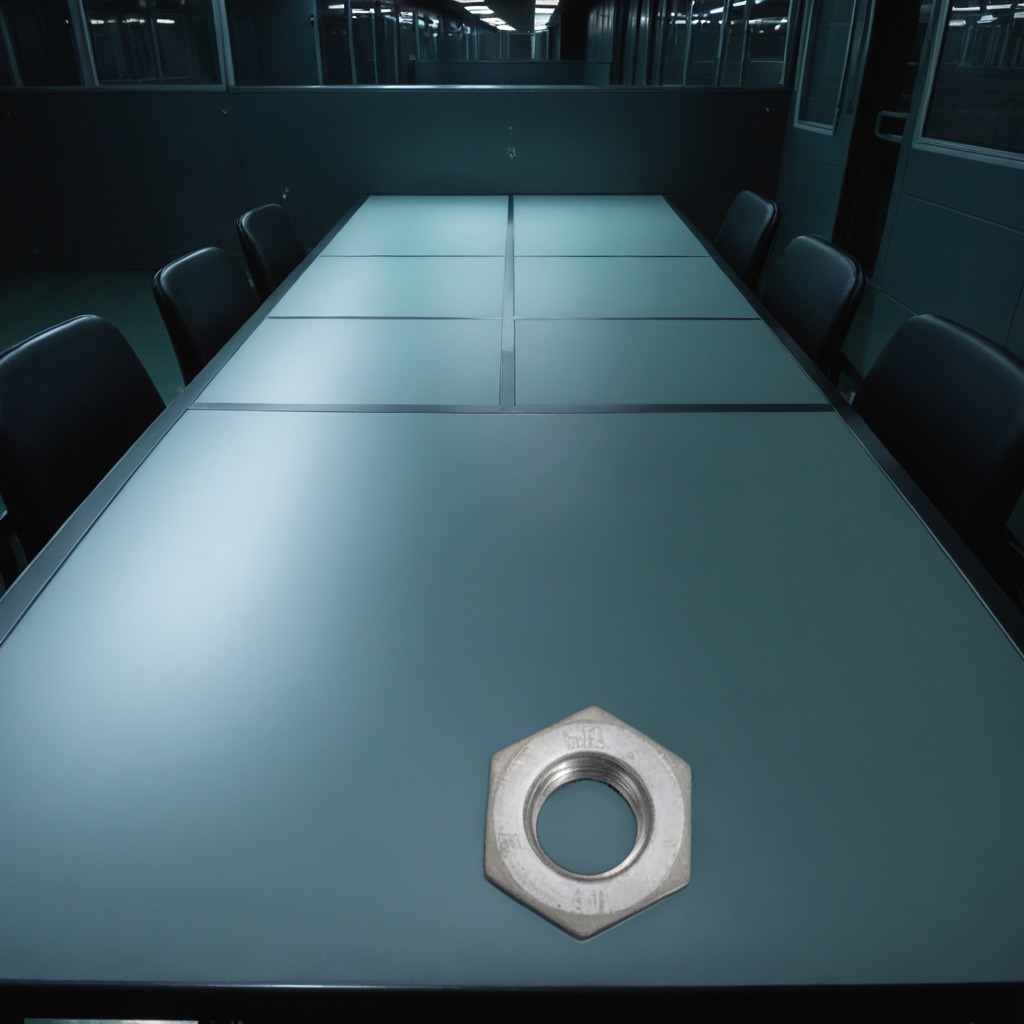
A metal nut is lying on a clean empty table in a railway signal maintenance room lit by harsh overhead fluorescents.